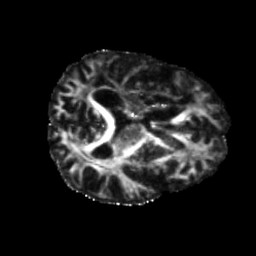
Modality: FA
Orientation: axial
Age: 45
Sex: male
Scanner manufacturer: siemens
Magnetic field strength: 3 T
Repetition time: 5.25 s
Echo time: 0.08 s